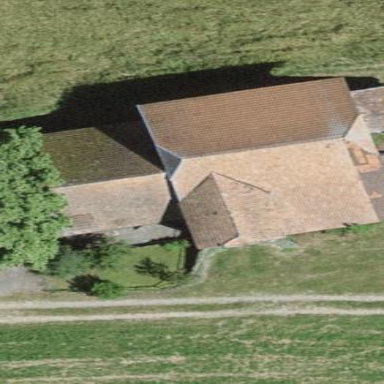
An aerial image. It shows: Farm building with half-hipped roof shape.